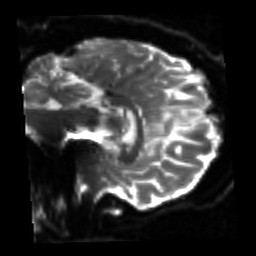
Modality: sbref
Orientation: sagittal
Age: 42
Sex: male
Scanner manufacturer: siemens
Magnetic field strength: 3 T
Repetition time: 3.839 s
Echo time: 0.071 s